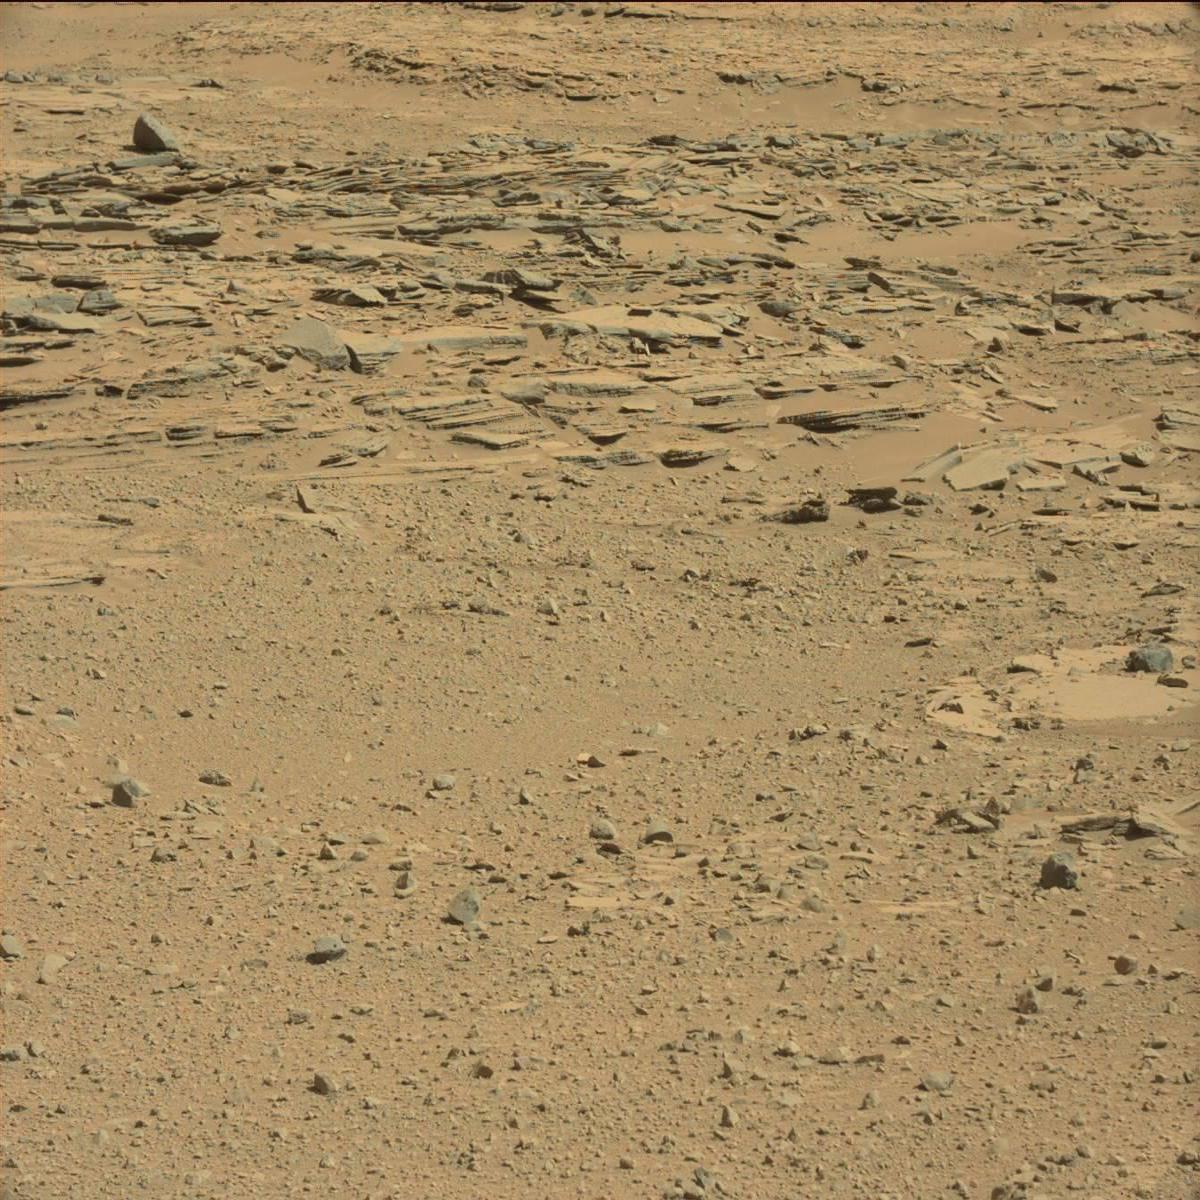
Terrain classes present: Bedrock, Sand / Soil